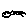
Label: fish